二年级 · 算术
观察下面时钟, 回答问题。

观察与思考:

(1) 时针走 1 大格是几时?

(2) 分针走 1 大格是几分?

(3) 怎样认读几时几分?

（4）试着写一写钟表上的时间。
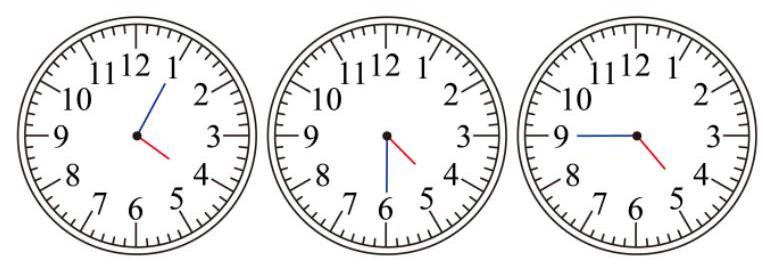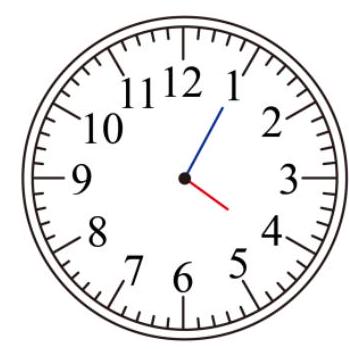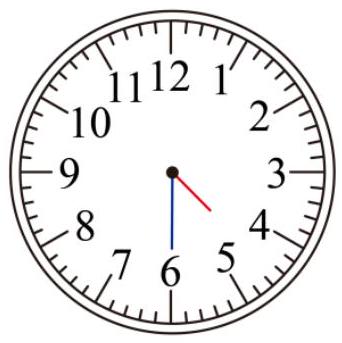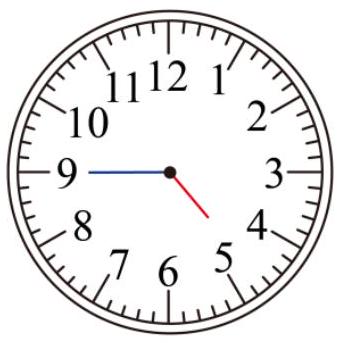
答案: (1) 1 时

(2) 5 分

（3）认识整时：分针指向 12 ，时针指向几就是几时。

认识几时几分：时针刚过几，就是几时多，多多少，看分针, 分针从 12 走过了几小格, 就是几分。

(4) $(4: 05) \quad(4: 30) \quad(4: 45)$

【分析】由题意可知, （1）在钟面上, 一周平均分成 12 个大格, 一个大格又平均分成 5 个小格, 所以钟面上有 60 个小格, 秒针每过一小格是 1 秒, 分针每过一小格是 1 分, （2）时针过一个大格是 1 小时, 分针走一小格, 秒针走一圈, 时针走一大格, 分针走 1 圈, 是 60 分, （3）对于“几点”, 就要看时针指在什么位置, 时针指在“某个刻度”上, 或者时针转过了“某个刻度”, 还没有转到下一个刻度之前, 在读“几点”时, 都要读“某个刻度”的数字; 对于“几分”, 一个刻度是 5 分, 这样 5 分, 10 分, 15 分....., (4) 第一个钟面上时针指向 4, 分针指向 1, 是 4： 05 ; 第二个钟面上的时针指向 4 和 5 之间, 分针指向 6 , 是 4: 30 ; 第三个钟面上的时针指向 4 和 5 之间, 分针指向 9, 是 4: 45 , 据此解答即可。

【详解】(1) 时针走 1 大格是几时?

答：时针走 1 大格是 1 时。

(2) 分针走 1 大格是几分?

答: 分针走一大格是 5 分。

(3) 怎样认读几时几分?

答: 认识整时: 分针指向 12 , 时针指向几就是几时。

认识几时几分：时针刚过几，就是几时多，多多少，看分针，分针从 12 走过了几小格, 就是几分。

(4) 试着写一写钟表上的时间。

$(4: 05)$

$(4 ： 30)$

$(4: 45)$

【点睛】熟练掌握认识时间是解决此题的关键。